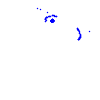
Particle: kaon